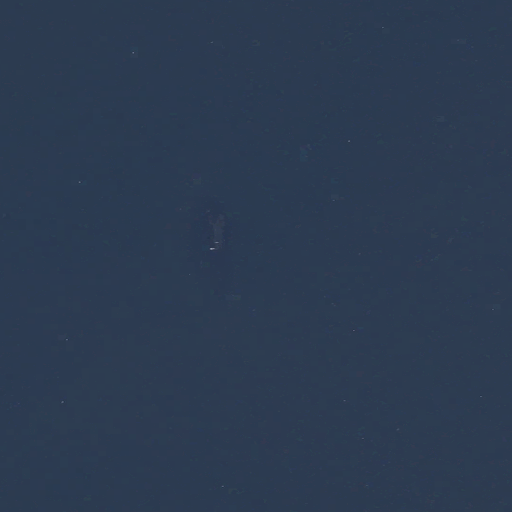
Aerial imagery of bar in Maine named Goudy Ledge containing only open water